Question: How can I change the thickness of the boundary lines used in ordihull?
'''
library(vegan)
data(dune)
data(dune.env)
mod <- cca(dune ~ Management, dune.env)
attach(dune.env)
plot(mod, type="n", scaling = 3)
pl <- ordihull(mod, Management, scaling = 3, label = TRUE)
'''

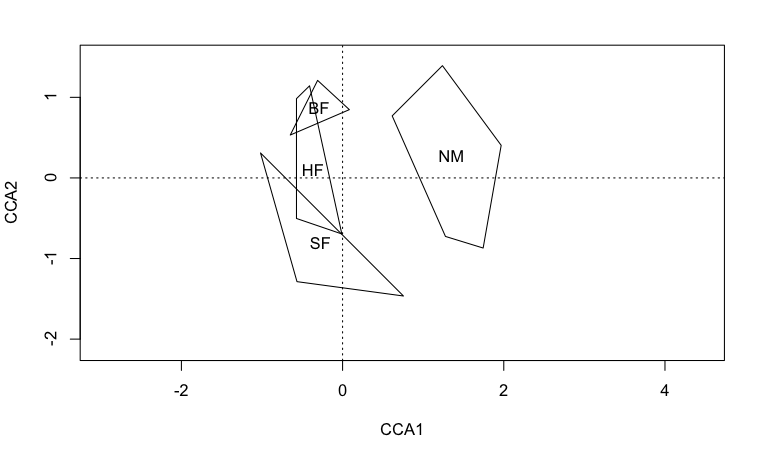
Answer: You could use the argument, see '?par' for details.
'''
pl <- ordihull(mod, Management, scaling = 3, label = TRUE, lwd=10)
'''